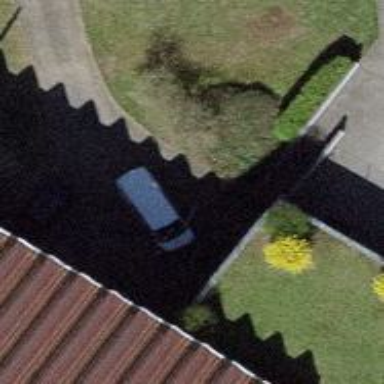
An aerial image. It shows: Retaining wall.